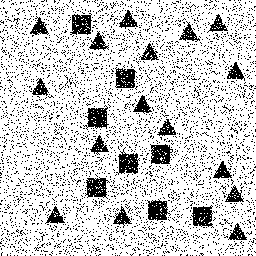
Squares: 8
Triangles: 16
Stars: 0
Total shapes: 24